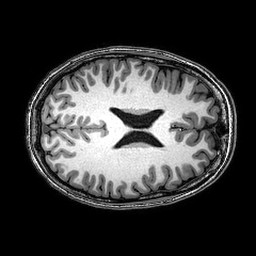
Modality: T1w
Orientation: axial
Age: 21
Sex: female
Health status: healthy
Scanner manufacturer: philips
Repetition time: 0.008205 s
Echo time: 0.00377 s